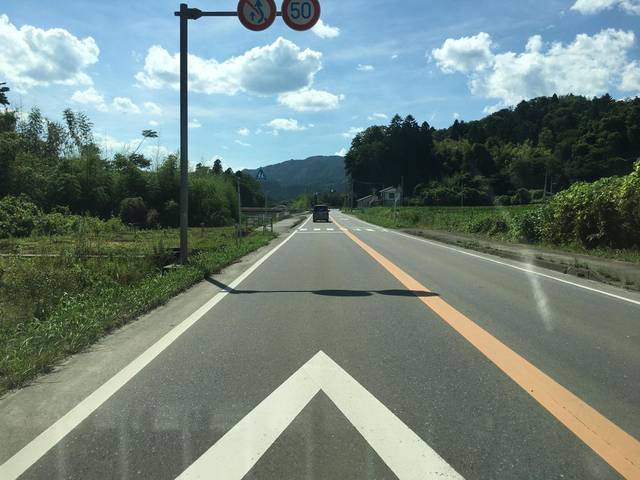
Region: Japan
Coordinates: 37.777, 140.89